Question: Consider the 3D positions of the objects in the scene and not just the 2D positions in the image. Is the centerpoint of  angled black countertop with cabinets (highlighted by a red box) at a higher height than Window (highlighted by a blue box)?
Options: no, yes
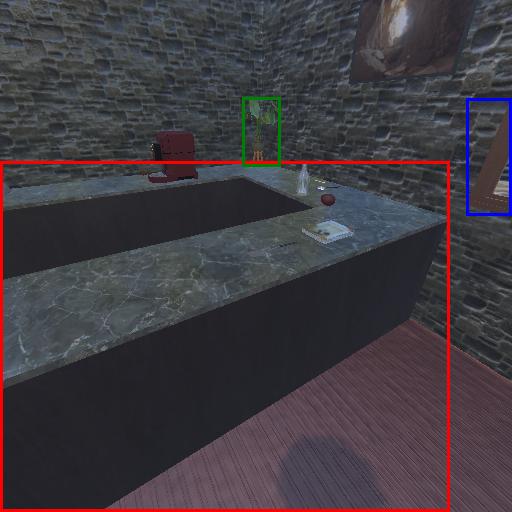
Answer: no